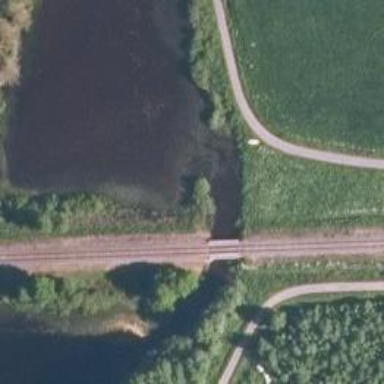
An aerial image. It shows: Bridge over railway track classified as B1.